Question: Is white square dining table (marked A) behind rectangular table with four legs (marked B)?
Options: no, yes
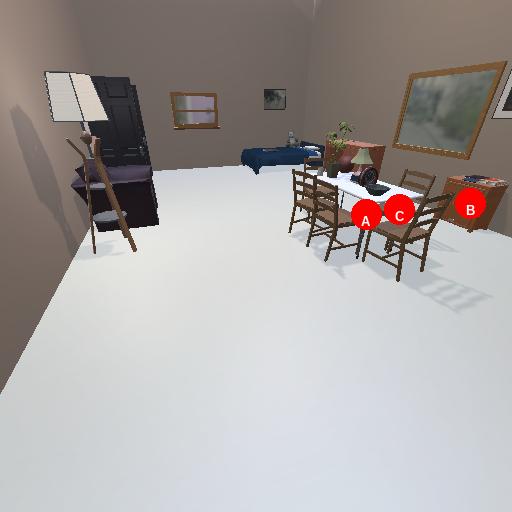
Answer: no